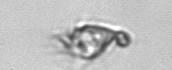
Label: Paratontonia_gracillima